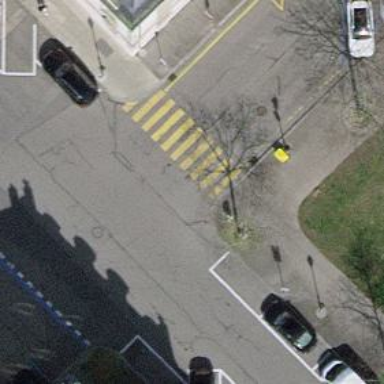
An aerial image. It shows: Kerb barrier.